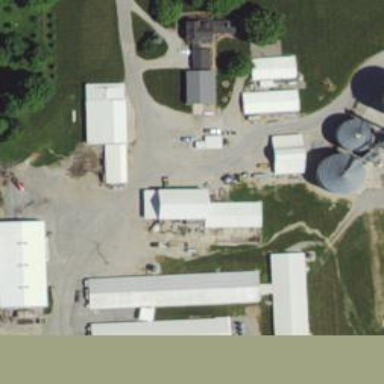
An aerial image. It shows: Farmyard area.